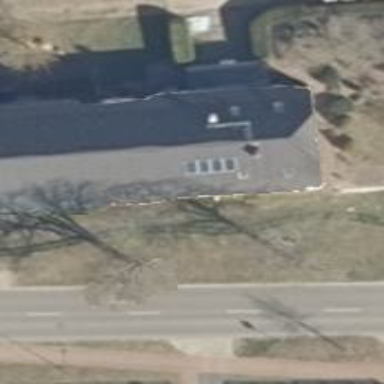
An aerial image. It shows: Building with half-hipped roof made of roof tiles.